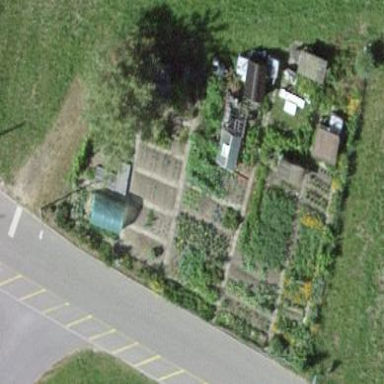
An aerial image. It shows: Allotments area.